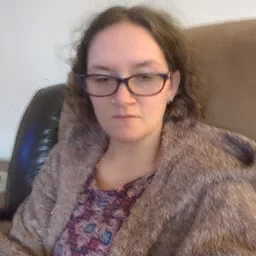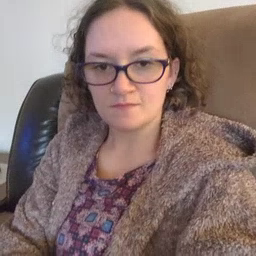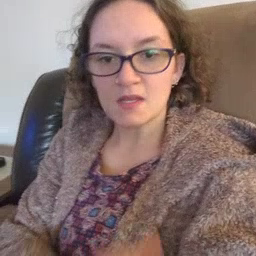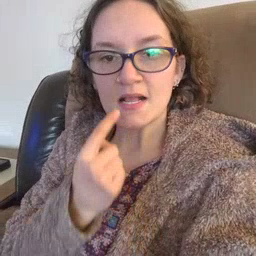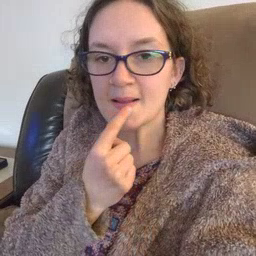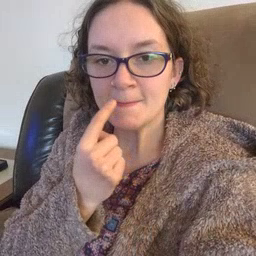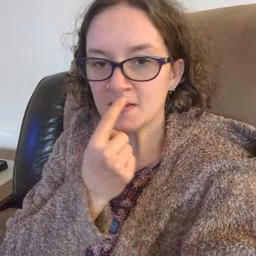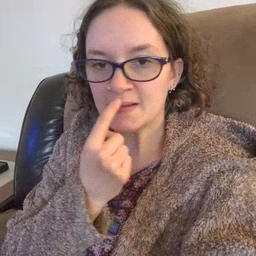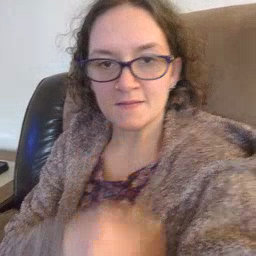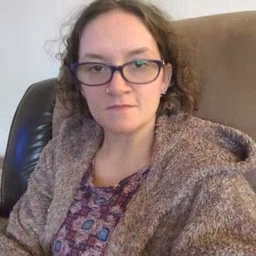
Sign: lips